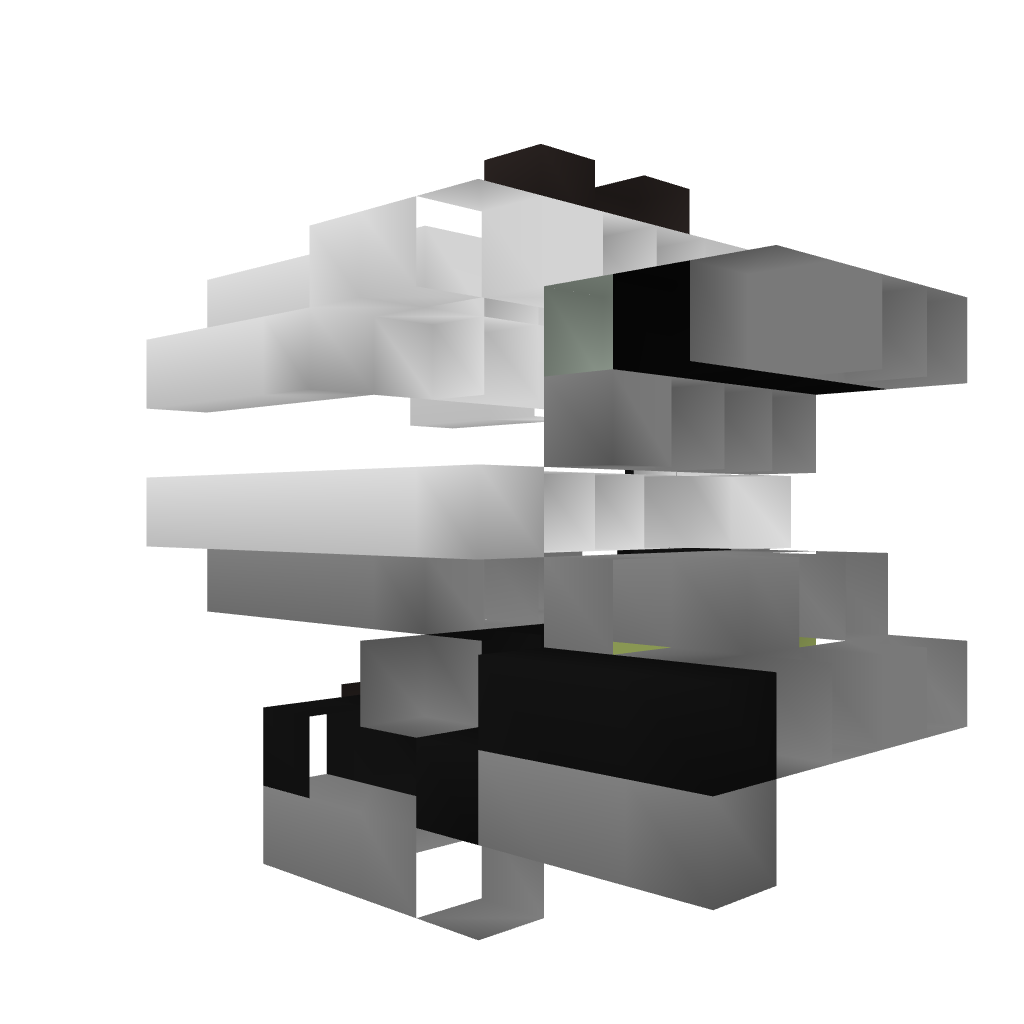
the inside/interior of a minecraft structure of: Compact Vending Machine